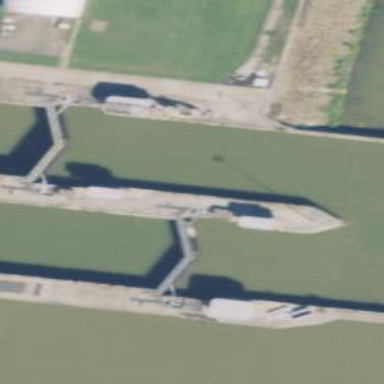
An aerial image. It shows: Lock gate along waterway.